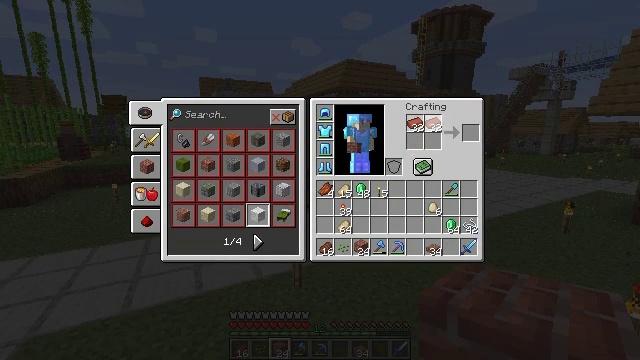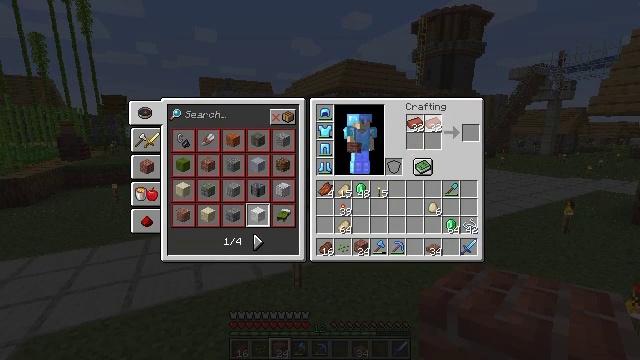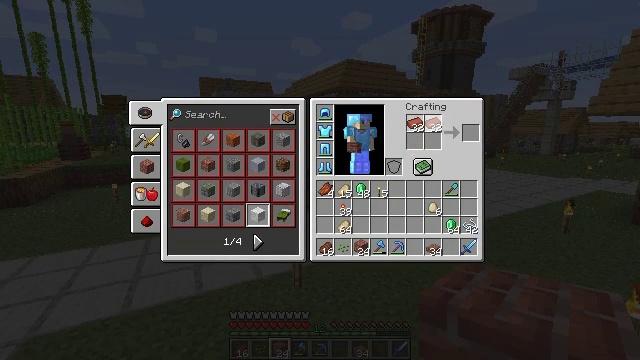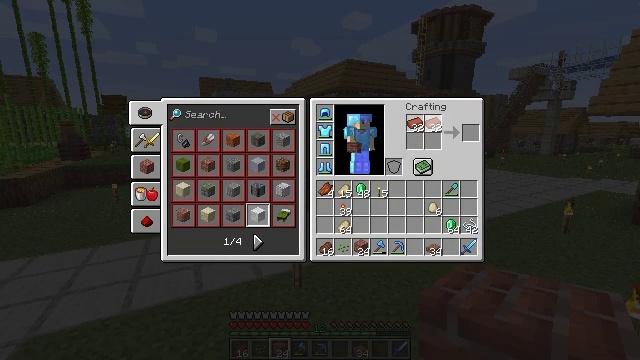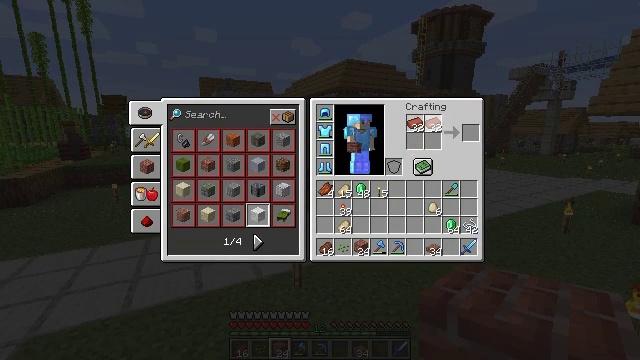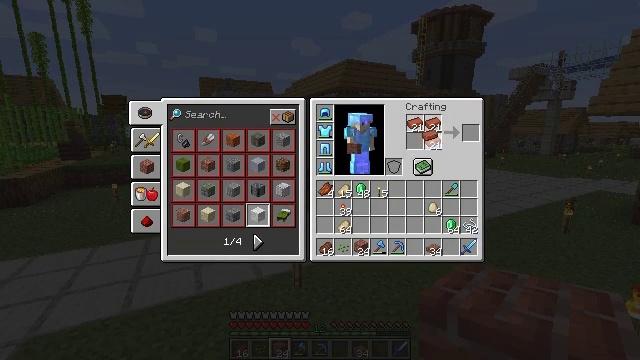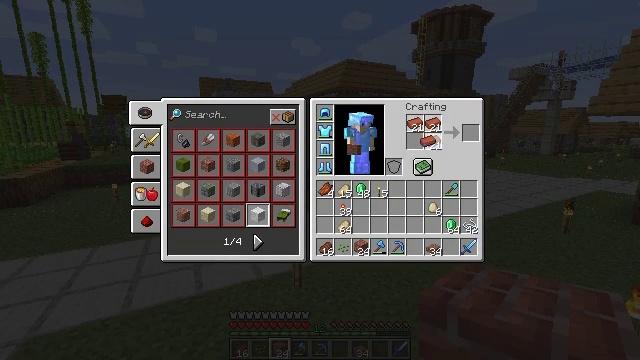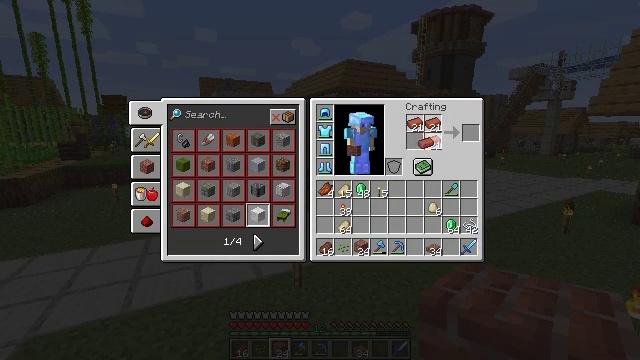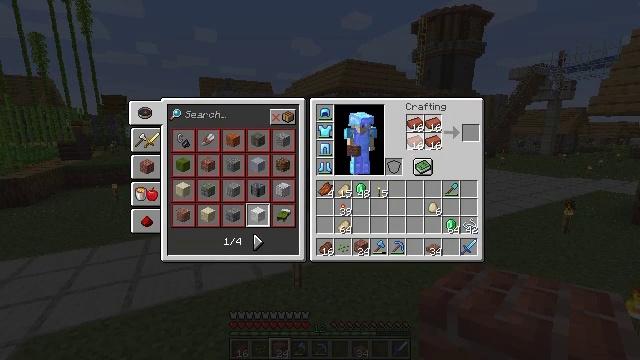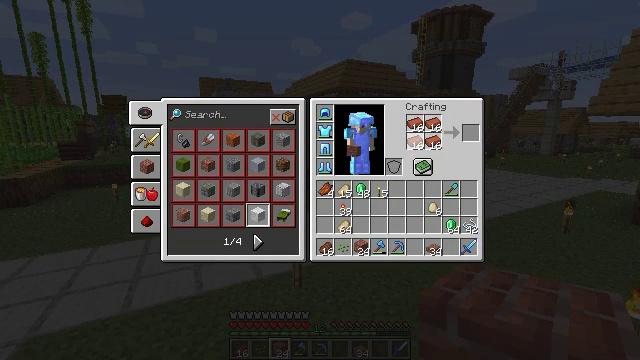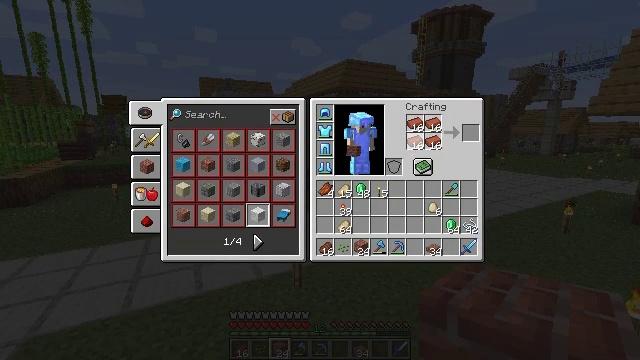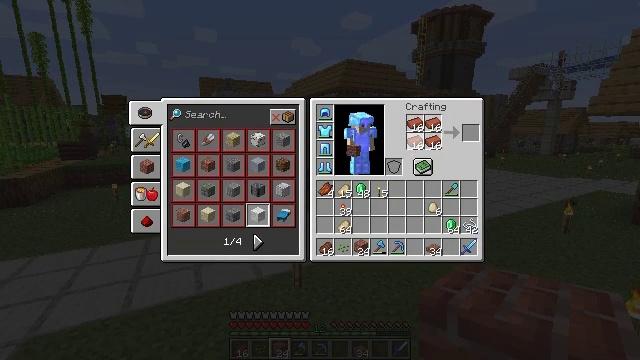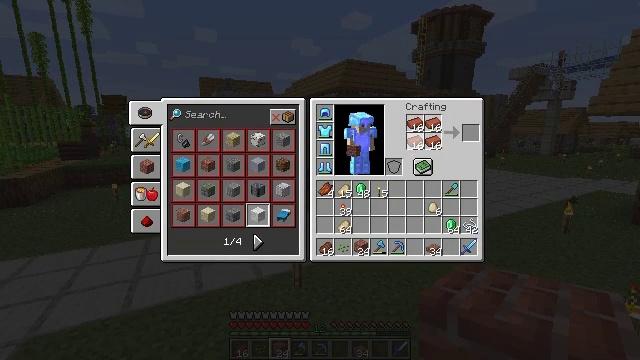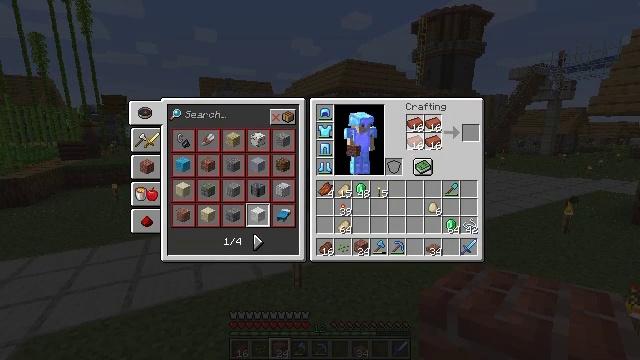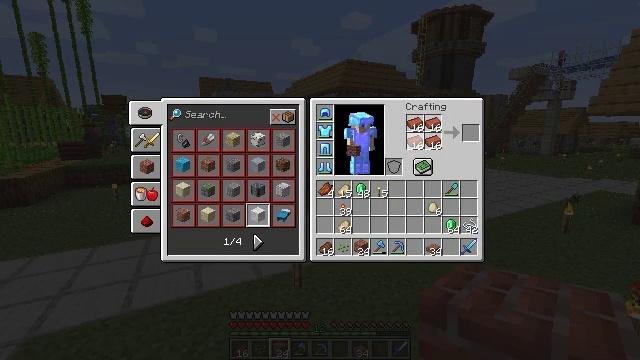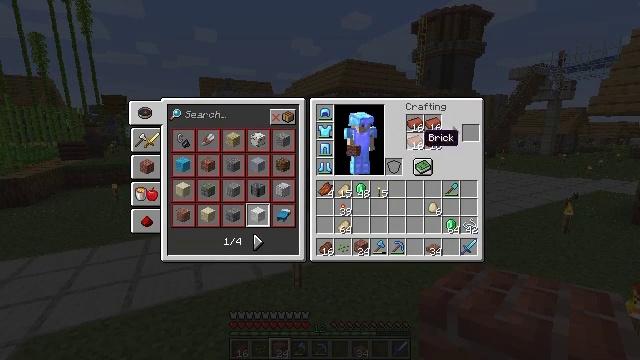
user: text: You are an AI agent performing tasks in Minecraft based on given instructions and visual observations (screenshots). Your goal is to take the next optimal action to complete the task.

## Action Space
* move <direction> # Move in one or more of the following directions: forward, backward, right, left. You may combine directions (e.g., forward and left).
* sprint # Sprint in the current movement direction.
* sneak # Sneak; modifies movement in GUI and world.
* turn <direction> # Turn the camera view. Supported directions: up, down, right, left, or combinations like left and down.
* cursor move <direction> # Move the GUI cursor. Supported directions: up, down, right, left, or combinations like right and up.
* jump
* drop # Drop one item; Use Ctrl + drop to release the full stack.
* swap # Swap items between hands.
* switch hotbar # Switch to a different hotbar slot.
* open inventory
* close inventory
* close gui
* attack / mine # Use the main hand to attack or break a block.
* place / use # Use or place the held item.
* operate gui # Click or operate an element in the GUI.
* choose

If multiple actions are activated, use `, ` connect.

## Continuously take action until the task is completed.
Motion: motion action
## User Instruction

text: Smelt clay balls to make bricks.
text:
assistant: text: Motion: sneak, operate gui
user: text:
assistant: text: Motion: sneak, operate gui
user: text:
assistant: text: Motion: sneak, operate gui
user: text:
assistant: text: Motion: sneak, cursor move down, operate gui
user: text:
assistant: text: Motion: sneak, operate gui
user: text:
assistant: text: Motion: sneak, operate gui
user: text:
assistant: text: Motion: sneak, operate gui
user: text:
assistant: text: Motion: sneak, operate gui
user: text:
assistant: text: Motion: sneak, operate gui
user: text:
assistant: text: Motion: sneak, operate gui
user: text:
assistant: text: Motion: sneak, operate gui
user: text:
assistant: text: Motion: sneak, operate gui
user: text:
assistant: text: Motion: sneak, operate gui
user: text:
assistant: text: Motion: sneak, operate gui
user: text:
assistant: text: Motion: sneak
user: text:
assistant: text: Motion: sneak, cursor move right and down
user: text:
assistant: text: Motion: cursor move right and down
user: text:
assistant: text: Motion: cursor move right
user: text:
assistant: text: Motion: no_op
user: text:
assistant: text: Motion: no_op
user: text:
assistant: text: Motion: no_op
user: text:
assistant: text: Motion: sneak
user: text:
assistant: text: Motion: sneak
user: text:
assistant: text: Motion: sneak
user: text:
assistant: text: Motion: sneak
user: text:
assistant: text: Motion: sneak
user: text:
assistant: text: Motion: sneak
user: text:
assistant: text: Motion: sneak
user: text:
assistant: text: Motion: sneak
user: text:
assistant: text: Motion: sneak